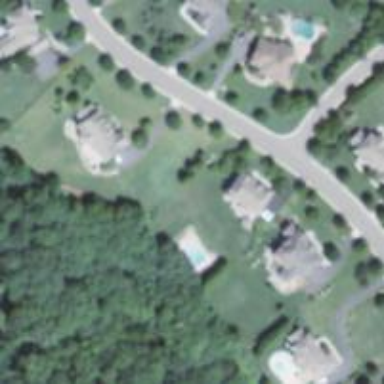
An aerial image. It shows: Driveway leading to service road.